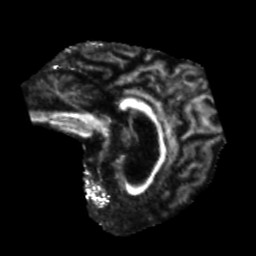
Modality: FA
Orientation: sagittal
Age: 69
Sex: male
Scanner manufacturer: siemens
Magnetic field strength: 3 T
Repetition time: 5.25 s
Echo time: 0.08 s